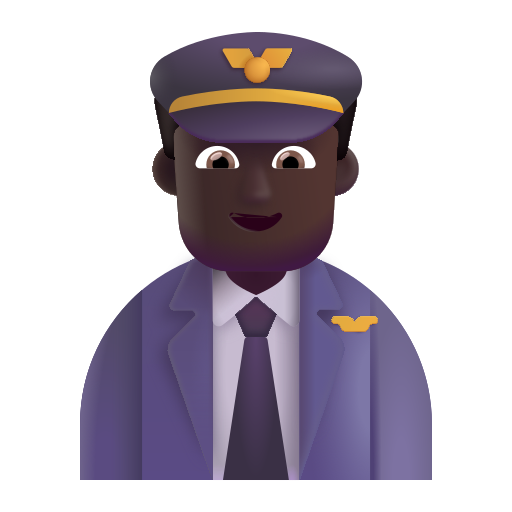
man pilot color dark